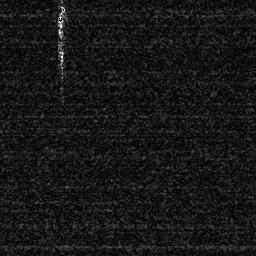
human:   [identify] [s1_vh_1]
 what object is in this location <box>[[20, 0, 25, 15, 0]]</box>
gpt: <ref>1 medium ship at the top left</ref>